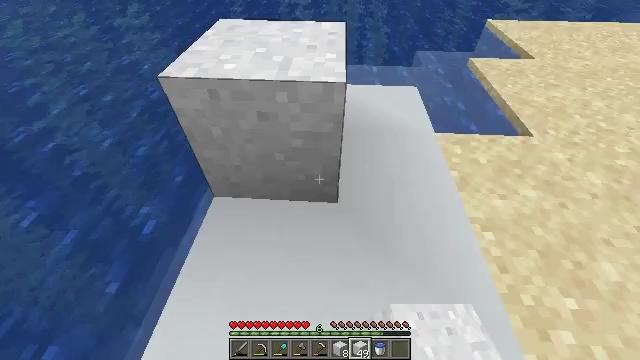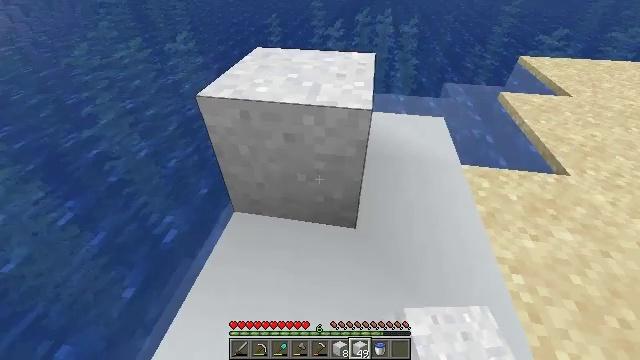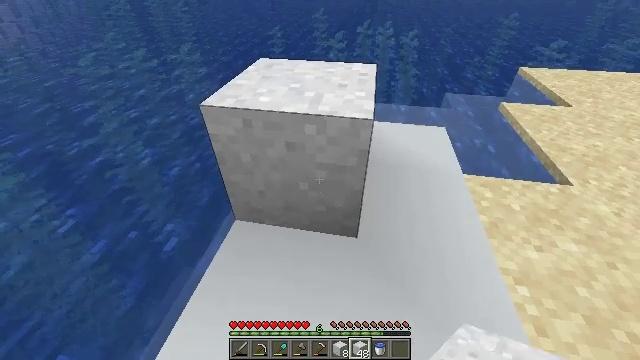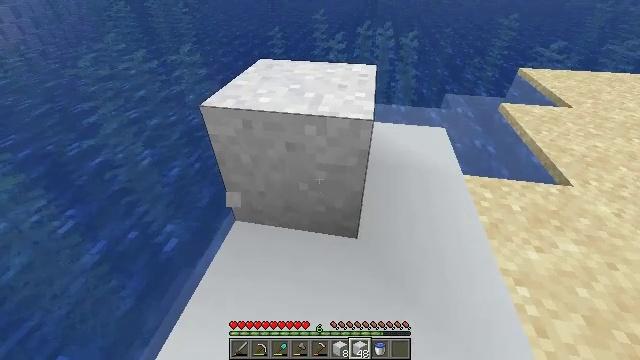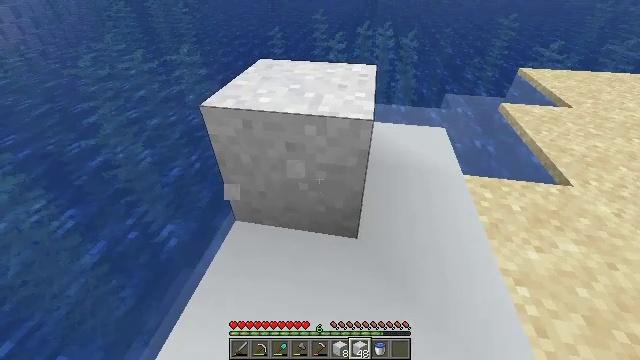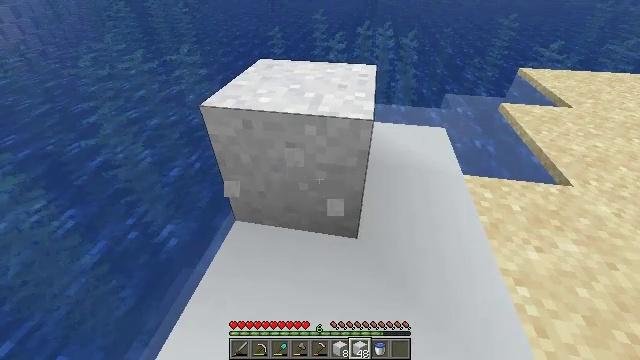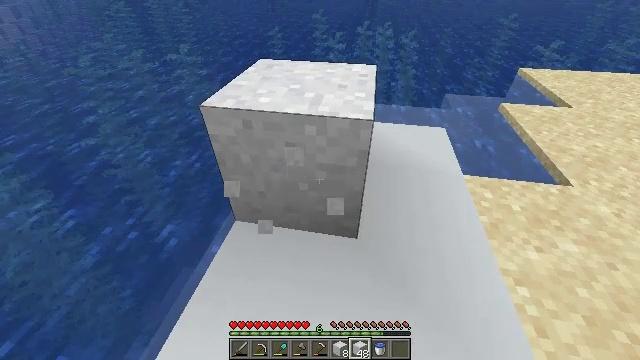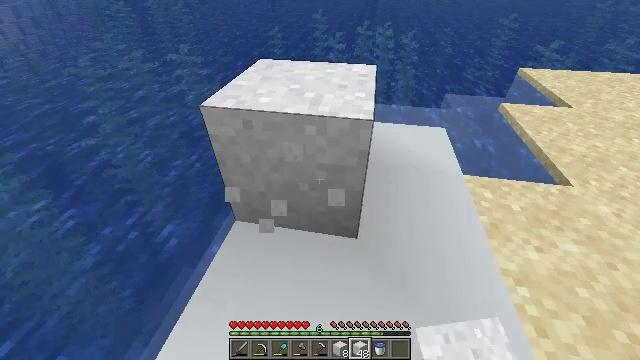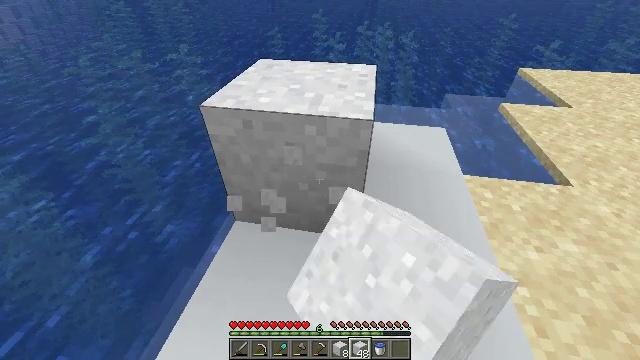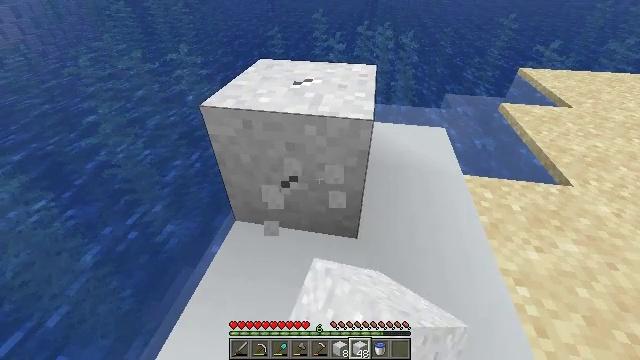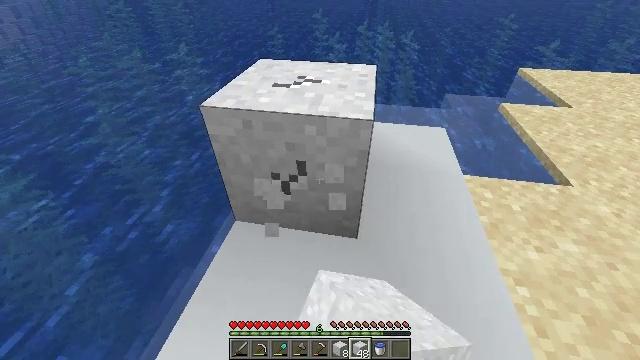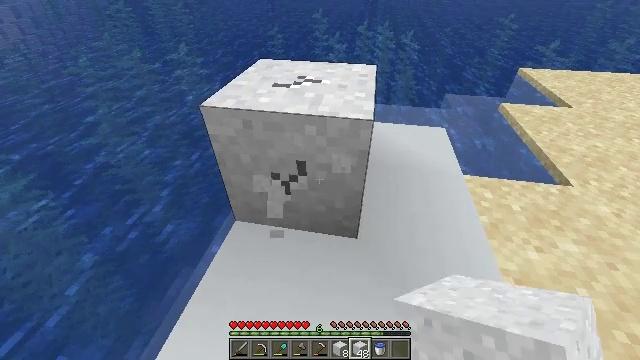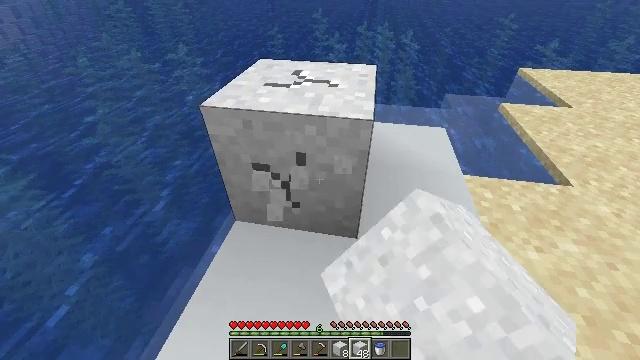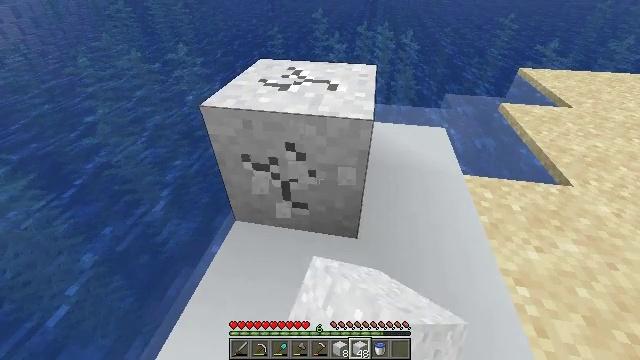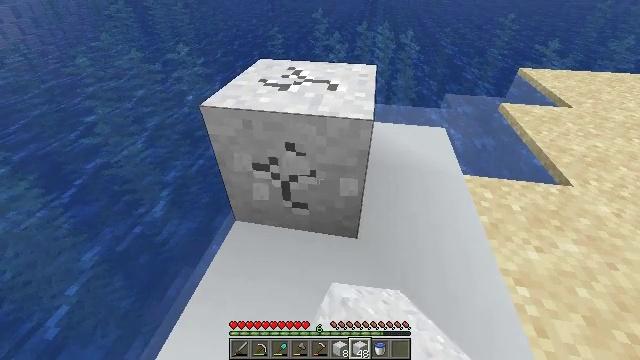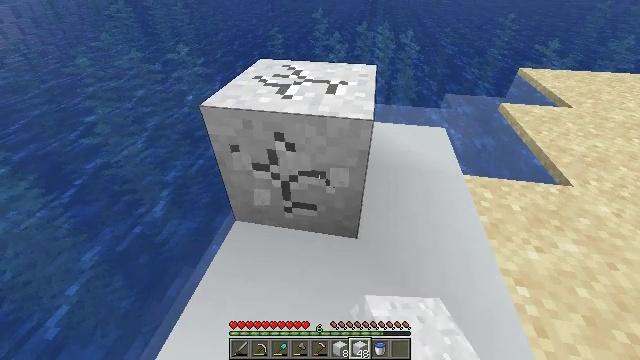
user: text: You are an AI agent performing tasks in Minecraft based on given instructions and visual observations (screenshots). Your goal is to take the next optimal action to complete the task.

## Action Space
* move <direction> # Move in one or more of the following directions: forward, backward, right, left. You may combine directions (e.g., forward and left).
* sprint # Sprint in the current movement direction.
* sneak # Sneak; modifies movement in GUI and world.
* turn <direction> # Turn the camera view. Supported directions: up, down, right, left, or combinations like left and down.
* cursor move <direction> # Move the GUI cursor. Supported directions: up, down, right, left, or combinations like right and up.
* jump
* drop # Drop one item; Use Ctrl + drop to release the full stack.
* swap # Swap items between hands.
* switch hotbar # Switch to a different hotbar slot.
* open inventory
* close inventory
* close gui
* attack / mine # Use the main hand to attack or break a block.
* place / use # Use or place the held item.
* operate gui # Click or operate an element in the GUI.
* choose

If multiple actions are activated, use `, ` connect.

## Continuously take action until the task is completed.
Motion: motion action
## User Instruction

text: Attack the white concrete powder to mine it.
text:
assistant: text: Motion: turn left and up
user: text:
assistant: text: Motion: turn up
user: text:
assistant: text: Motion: attack / mine
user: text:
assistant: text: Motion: attack / mine
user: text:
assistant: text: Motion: attack / mine
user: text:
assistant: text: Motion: attack / mine
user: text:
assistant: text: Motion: attack / mine
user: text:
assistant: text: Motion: attack / mine
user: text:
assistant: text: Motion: attack / mine
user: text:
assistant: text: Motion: attack / mine
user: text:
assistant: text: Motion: attack / mine
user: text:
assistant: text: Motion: attack / mine
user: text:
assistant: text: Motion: attack / mine
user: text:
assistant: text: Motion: attack / mine
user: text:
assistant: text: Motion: attack / mine
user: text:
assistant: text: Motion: attack / mine
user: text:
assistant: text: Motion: attack / mine
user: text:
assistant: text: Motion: attack / mine
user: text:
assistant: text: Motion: attack / mine
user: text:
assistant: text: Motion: attack / mine
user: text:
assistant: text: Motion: attack / mine
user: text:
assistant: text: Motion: turn down, attack / mine
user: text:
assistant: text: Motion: turn down, attack / mine
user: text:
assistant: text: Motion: turn down, attack / mine
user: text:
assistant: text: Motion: move forward, attack / mine
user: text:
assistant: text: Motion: move forward, attack / mine
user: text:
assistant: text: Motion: attack / mine